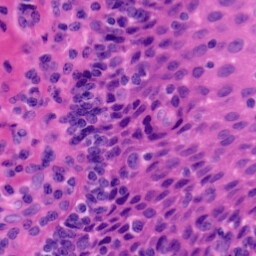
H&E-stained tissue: Tonsil